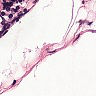
Metastatic tissue present: no